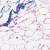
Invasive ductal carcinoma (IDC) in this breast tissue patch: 0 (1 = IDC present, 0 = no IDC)